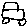
Label: car